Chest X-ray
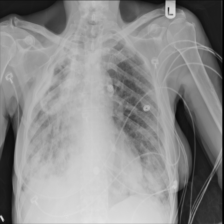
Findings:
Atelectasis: negative
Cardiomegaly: negative
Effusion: negative
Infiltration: positive
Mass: negative
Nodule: positive
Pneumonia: negative
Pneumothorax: negative
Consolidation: negative
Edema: negative
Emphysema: negative
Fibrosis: negative
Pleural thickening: negative
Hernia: negative